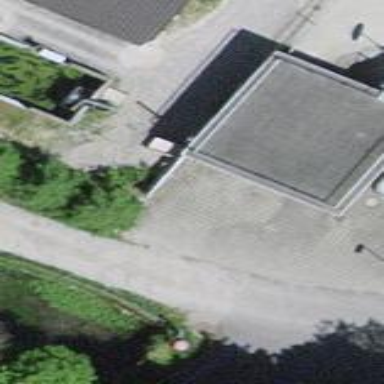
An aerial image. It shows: Building with flat roof.